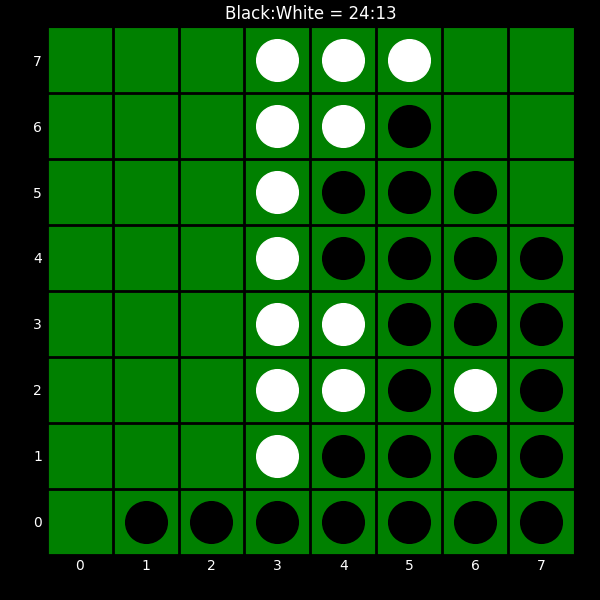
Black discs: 24
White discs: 13